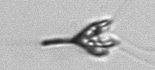
Label: Pyramimonas_longicauda